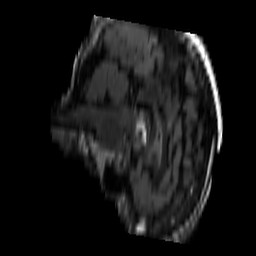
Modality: FLAIR
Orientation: sagittal
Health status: ill
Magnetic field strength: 3 T